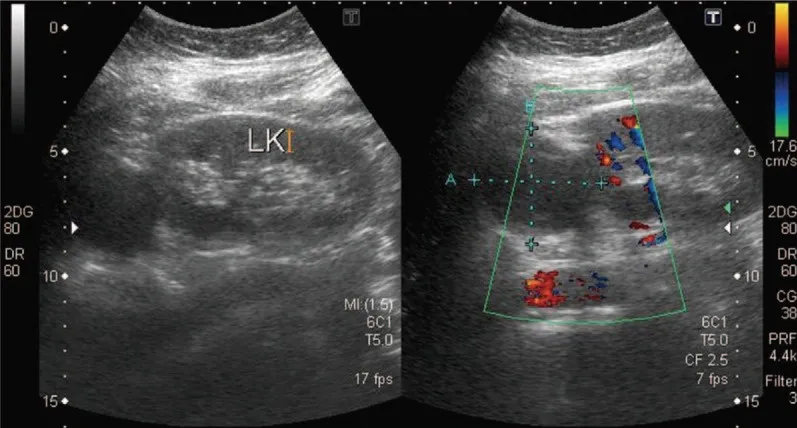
Ultrasound revealed a left renal cyst with the size of 5.1 x 4.7 cm.
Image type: radiology (ultrasound)